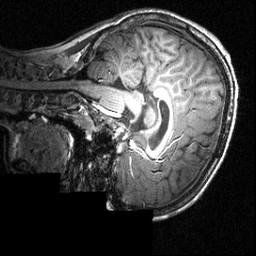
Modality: T1w
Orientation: sagittal
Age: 12
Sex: male
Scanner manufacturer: siemens
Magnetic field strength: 3.951 T
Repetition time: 1.5 s
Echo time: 0.00335 s